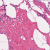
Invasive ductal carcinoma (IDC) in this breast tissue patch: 0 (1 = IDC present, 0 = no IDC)